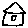
Label: house